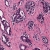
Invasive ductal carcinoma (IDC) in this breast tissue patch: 1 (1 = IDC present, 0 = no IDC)